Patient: sex F, age 71
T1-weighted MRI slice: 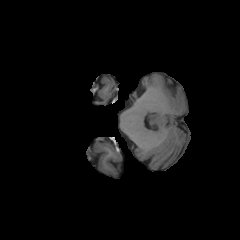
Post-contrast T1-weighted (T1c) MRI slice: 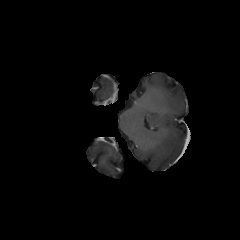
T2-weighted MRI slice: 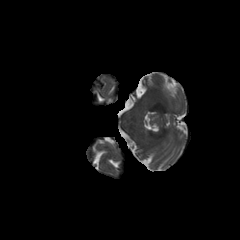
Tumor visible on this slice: no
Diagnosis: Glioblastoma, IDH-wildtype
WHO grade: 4